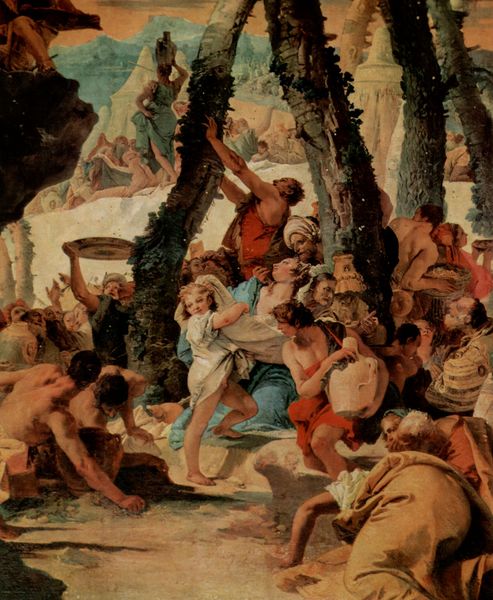
Titel: Die Ernte des göttlichen Segens
Künstler: Giovanni Battista Tiepolo
Standort: Brescia
Institution: (Gemeindekirche Varolanuova)
Schlagwörter: akt, baum, blau, felsen, gemälde, gruppe, himmel, körper, mann, nackt, schatten, wasser, weiß, baden, badende, baumstämme, bäume, dreieck, frauen, grün, landschaft, menschen, mädchen, ocker, sand, sitzen, stadt, bewegung, braun, bunt, busen, frau, kleid, licht, marmor, männer, orange, rücken, szene, säulen, türkis, rot, tuch, weg, beige, fest, malerei, masse, symbolismus, tanz, bart, feier, gedränge, gelage, saufen, trinken, arme, mensch, schale, stein, tablett, teller, baumstamm, erde, feld, boden, gewänder, kind, musik, pflanzen, tanzen, wald, kinder, amphore, chaos, garten, krug, vase, zypressen, brüste, strand, liegen, jungen, sammeln, berge, fels, gebirge, mauer, platz, stämme, treppe, wild, wein, muskeln, korb, vasen, stufe, nackte, exotisch, umarmen, schild, tablet, knabe, orient, barfuß, knien, beten, mythologie, orgie, trommel, karaffe, efeu, krüge, üppig, dynamisch, bacchus, rinde, kniend, hain, verbeugen, verneigen, versteck, tempel, opfer, anbeten, baumrinde, turban, strecken, kriechen, aufstellen, sklaven, bacchanal, wasserträgerin, delacroix, tiepolo, karraffe, mannalese, puti, rausch, mittelfigur, emphoren, schütteln, turbulent, rücekn, schütteön, menscenmasse